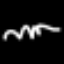
Label: squiggle